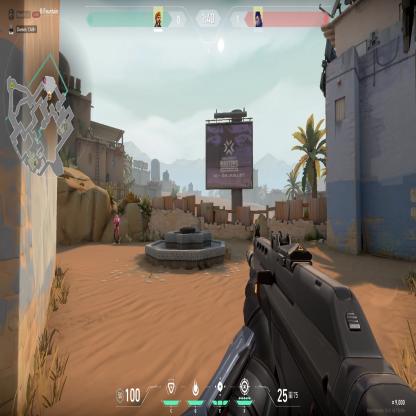
Label: enemy